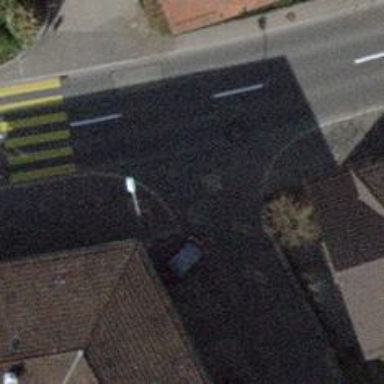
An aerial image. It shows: Residential road with asphalt surface.